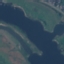
Land use / land cover class: River